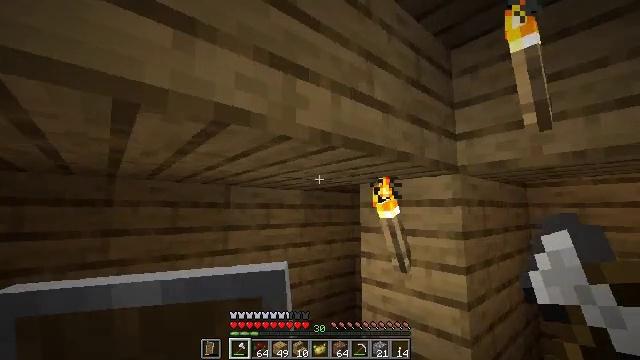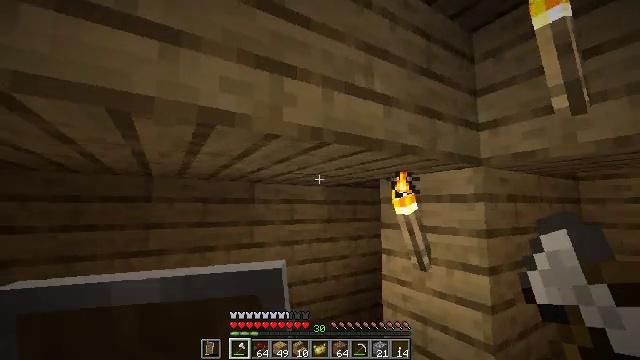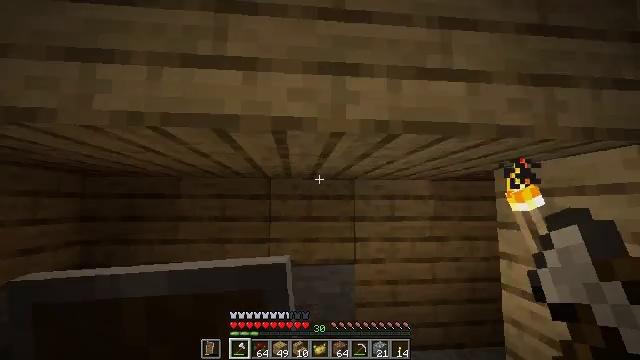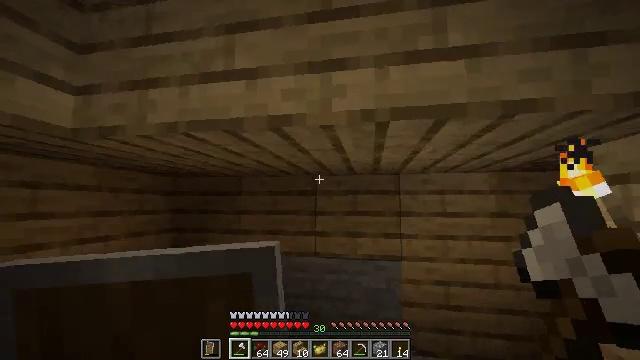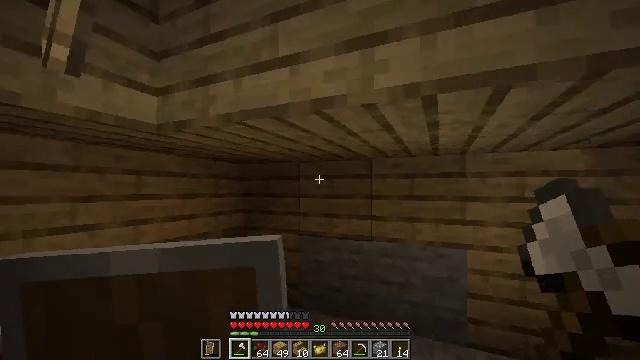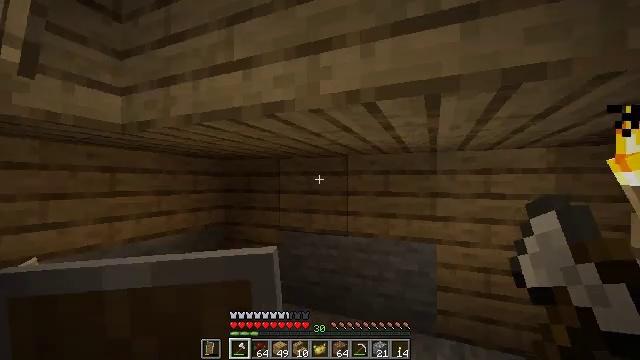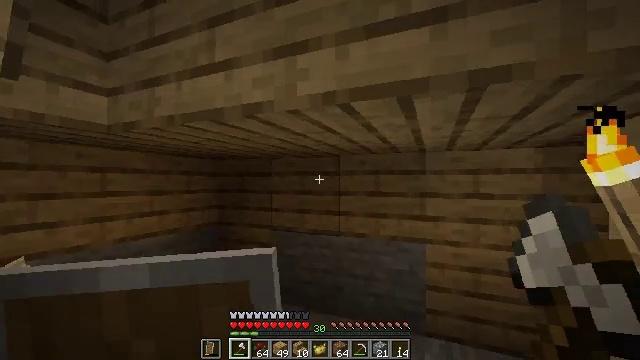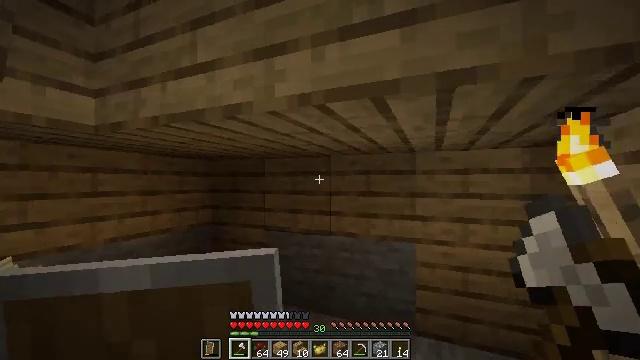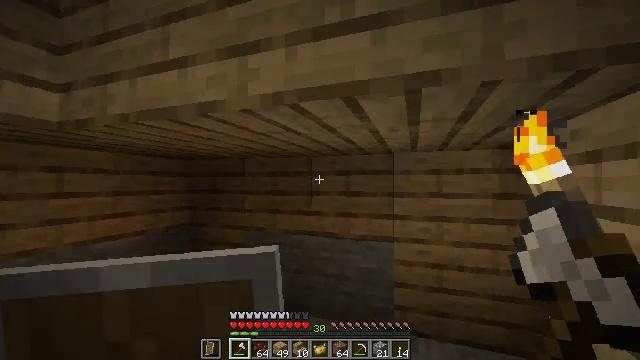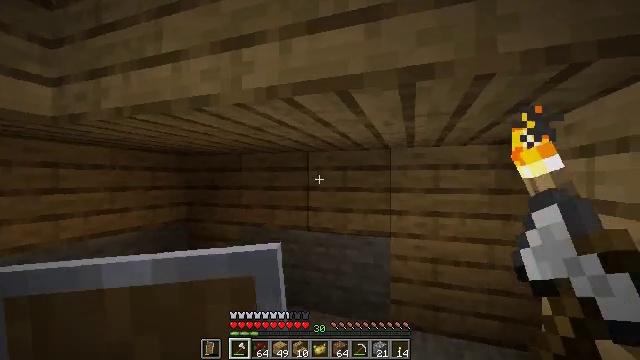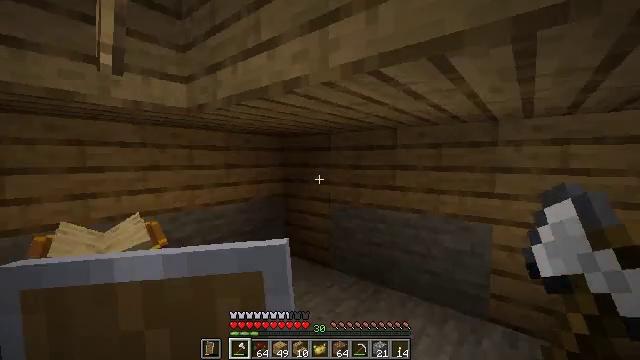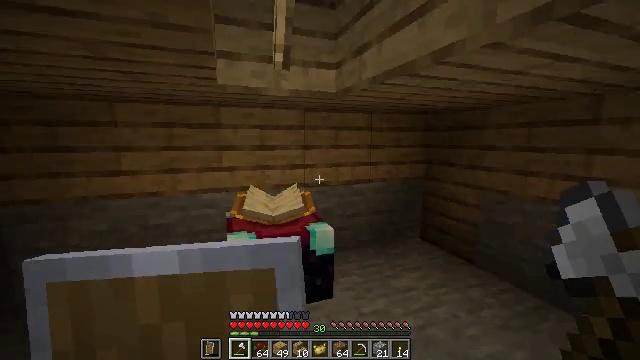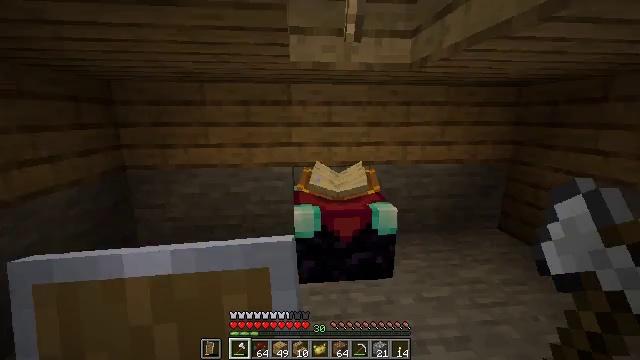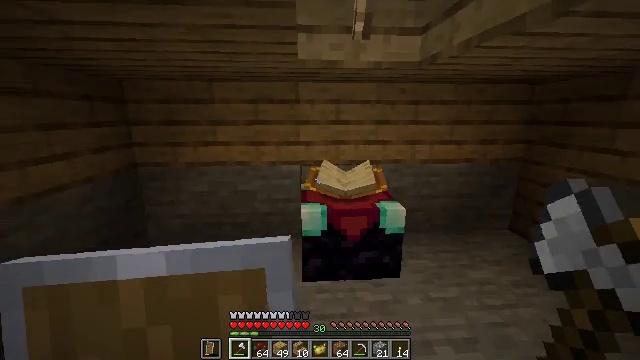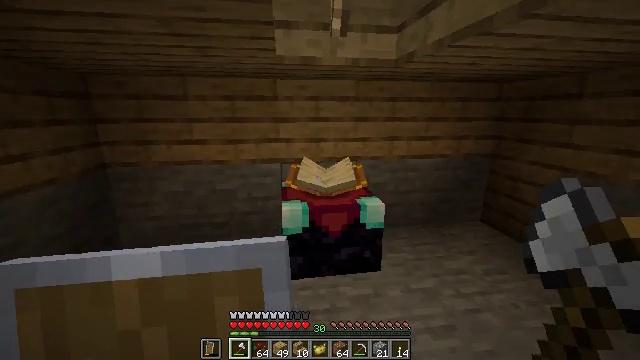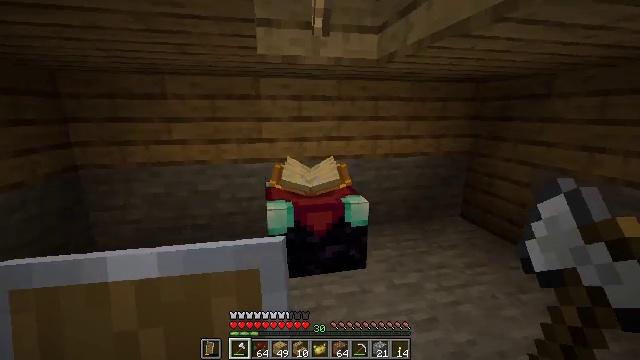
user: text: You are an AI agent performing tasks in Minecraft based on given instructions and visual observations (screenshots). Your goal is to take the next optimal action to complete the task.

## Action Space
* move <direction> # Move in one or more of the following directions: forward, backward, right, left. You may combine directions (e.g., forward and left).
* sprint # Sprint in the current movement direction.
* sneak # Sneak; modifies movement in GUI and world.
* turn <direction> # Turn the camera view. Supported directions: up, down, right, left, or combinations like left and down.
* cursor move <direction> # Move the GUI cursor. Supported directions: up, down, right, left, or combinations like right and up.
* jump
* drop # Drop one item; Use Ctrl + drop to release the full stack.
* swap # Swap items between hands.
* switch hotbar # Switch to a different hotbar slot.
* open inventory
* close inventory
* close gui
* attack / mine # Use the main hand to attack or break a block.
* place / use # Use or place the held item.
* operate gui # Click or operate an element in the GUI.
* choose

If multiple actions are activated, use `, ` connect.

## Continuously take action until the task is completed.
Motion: motion action
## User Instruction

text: Break the bookshelf for books.
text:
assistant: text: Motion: move right, turn left
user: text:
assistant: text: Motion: move right, turn left
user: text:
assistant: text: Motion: move right, turn left
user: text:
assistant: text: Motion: move right, turn left and down
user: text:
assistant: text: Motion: move right, turn right and down
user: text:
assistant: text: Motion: no_op
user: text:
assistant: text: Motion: no_op
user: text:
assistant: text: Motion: turn right
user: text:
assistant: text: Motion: no_op
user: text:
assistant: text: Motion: turn left and down
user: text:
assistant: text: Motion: turn left and down
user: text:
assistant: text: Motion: turn left and down
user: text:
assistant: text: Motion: turn left
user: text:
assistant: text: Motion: turn right
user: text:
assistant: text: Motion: turn right
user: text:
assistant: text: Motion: move back
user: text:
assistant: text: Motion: move back
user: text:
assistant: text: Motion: move back
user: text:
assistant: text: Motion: move back
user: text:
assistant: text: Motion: move back, turn left
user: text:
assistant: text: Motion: no_op
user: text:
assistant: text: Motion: turn right
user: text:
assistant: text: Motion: turn right
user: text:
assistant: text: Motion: turn right and down
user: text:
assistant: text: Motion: turn right
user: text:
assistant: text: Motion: no_op
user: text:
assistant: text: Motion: move forward
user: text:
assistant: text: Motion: move forward
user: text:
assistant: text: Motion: move forward
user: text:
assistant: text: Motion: move forward, turn right